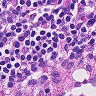
Metastatic tissue present: no